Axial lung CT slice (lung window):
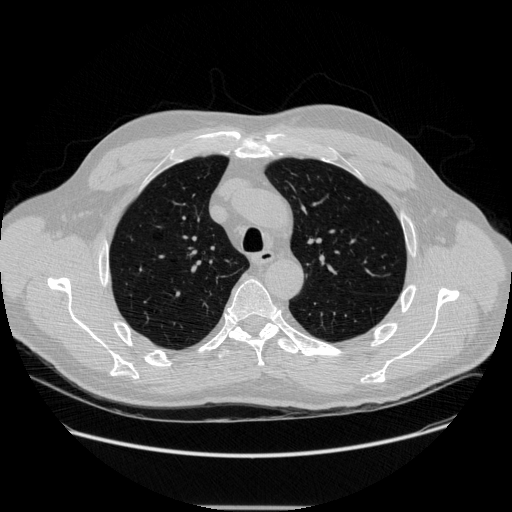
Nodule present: no